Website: walmart
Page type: payment
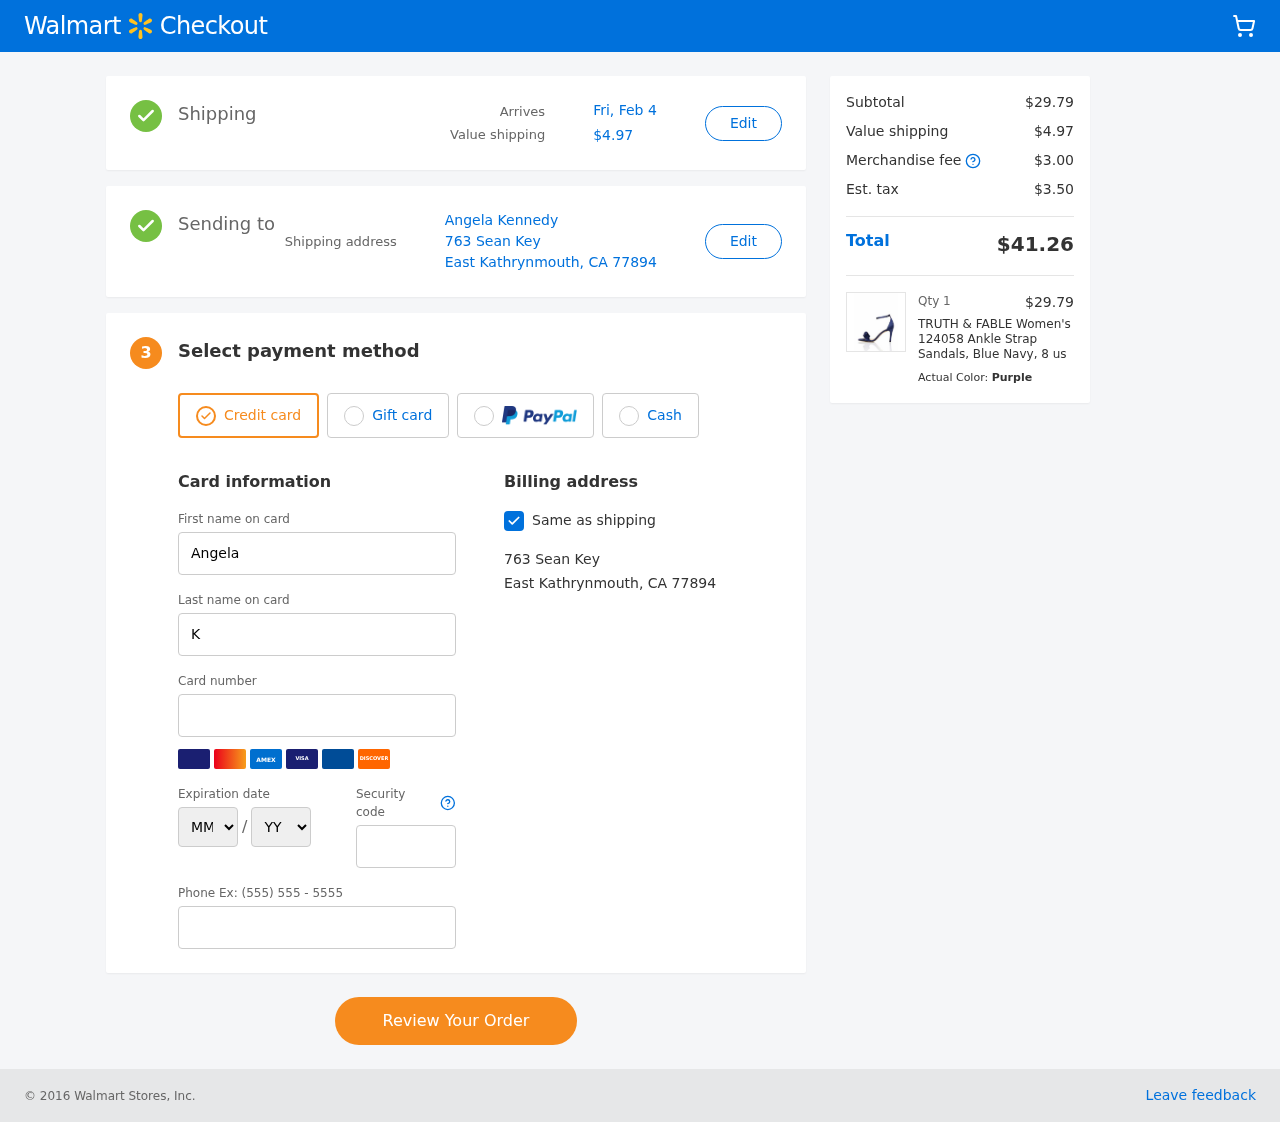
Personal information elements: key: PII_CARD_EXPIRY_MONTH
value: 11
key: PII_CARD_EXPIRY_YEAR
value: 29
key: PII_CITY_STATE_ZIP
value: East Kathrynmouth, CA 77894
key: PII_FULLNAME
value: Angela Kennedy
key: PII_STREET
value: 763 Sean Key
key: PII_FIRSTNAME
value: Angela
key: PII_LASTNAME
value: Kennedy
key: PII_CARD_NUMBER
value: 6547 7453 4981 8507
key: PII_CARD_CVV
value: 989
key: PII_PHONE
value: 6214629813
Product elements: key: PRODUCT1_NAME
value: TRUTH & FABLE Women's 124058 Ankle Strap Sandals, Blue Navy, 8 us
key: PRODUCT1_PRICE
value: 29.79
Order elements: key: ORDER_DELIVERY_DATE
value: Fri, Feb 4
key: ORDER_SHIPPING_COST
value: $4.97
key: ORDER_SUBTOTAL
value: $29.79
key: ORDER_MERCHANDISE_FEE
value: $3.00
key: ORDER_TAX
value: $3.50
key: ORDER_TOTAL
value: $41.26
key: ORDER_NUM_ITEMS
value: Qty 1